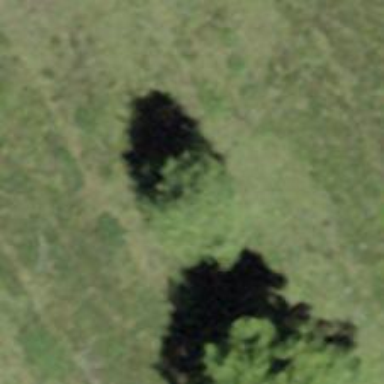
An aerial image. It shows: Beautiful tree in nature.